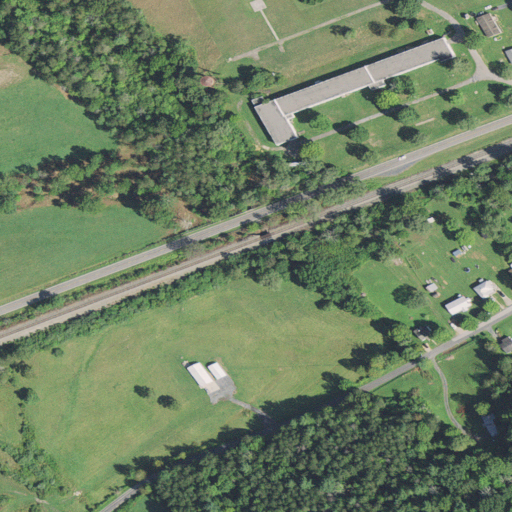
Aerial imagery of valley in Virginia named Wallace Draft containing pasture, low intensity development, open development, mixed forest, evergreen forest, medium intensity development, deciduous forest, and grassland